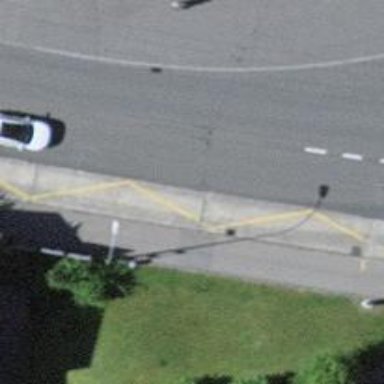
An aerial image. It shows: Bus stop with platform for public transport. Trolleybuses are also available at this stop.